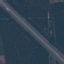
Land use / land cover: Highway